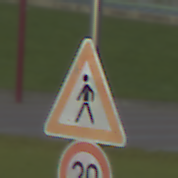
Verkehrszeichen: FussgaengerRechts
Zusatzzeichen unten: Geschwindigkeit20
Umgebung: Outdoor, Suburban
Tageszeit: MorningAfternoon
Wetter: PartlyCloudy
Licht: Natural
Jahreszeit: NotSpecified
Kontrast: MediumContrast